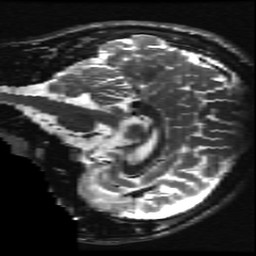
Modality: T2w
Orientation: sagittal
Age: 16
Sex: male
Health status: ill
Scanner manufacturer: ge
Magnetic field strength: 3 T
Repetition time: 7.5 s
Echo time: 0.1007 s